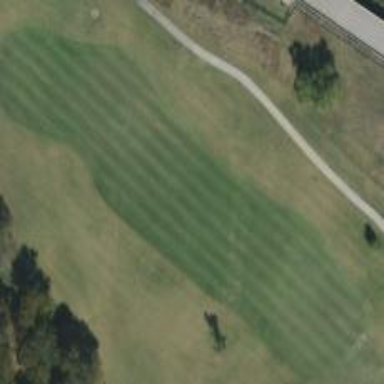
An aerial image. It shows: Golf fairway surrounded by grass.